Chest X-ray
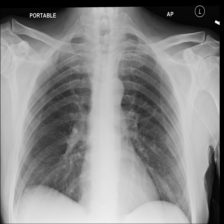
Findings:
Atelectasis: negative
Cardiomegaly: negative
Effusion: negative
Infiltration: negative
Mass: negative
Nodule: negative
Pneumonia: negative
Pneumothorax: negative
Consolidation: negative
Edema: negative
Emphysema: negative
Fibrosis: negative
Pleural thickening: negative
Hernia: negative